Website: apple
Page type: billing-address
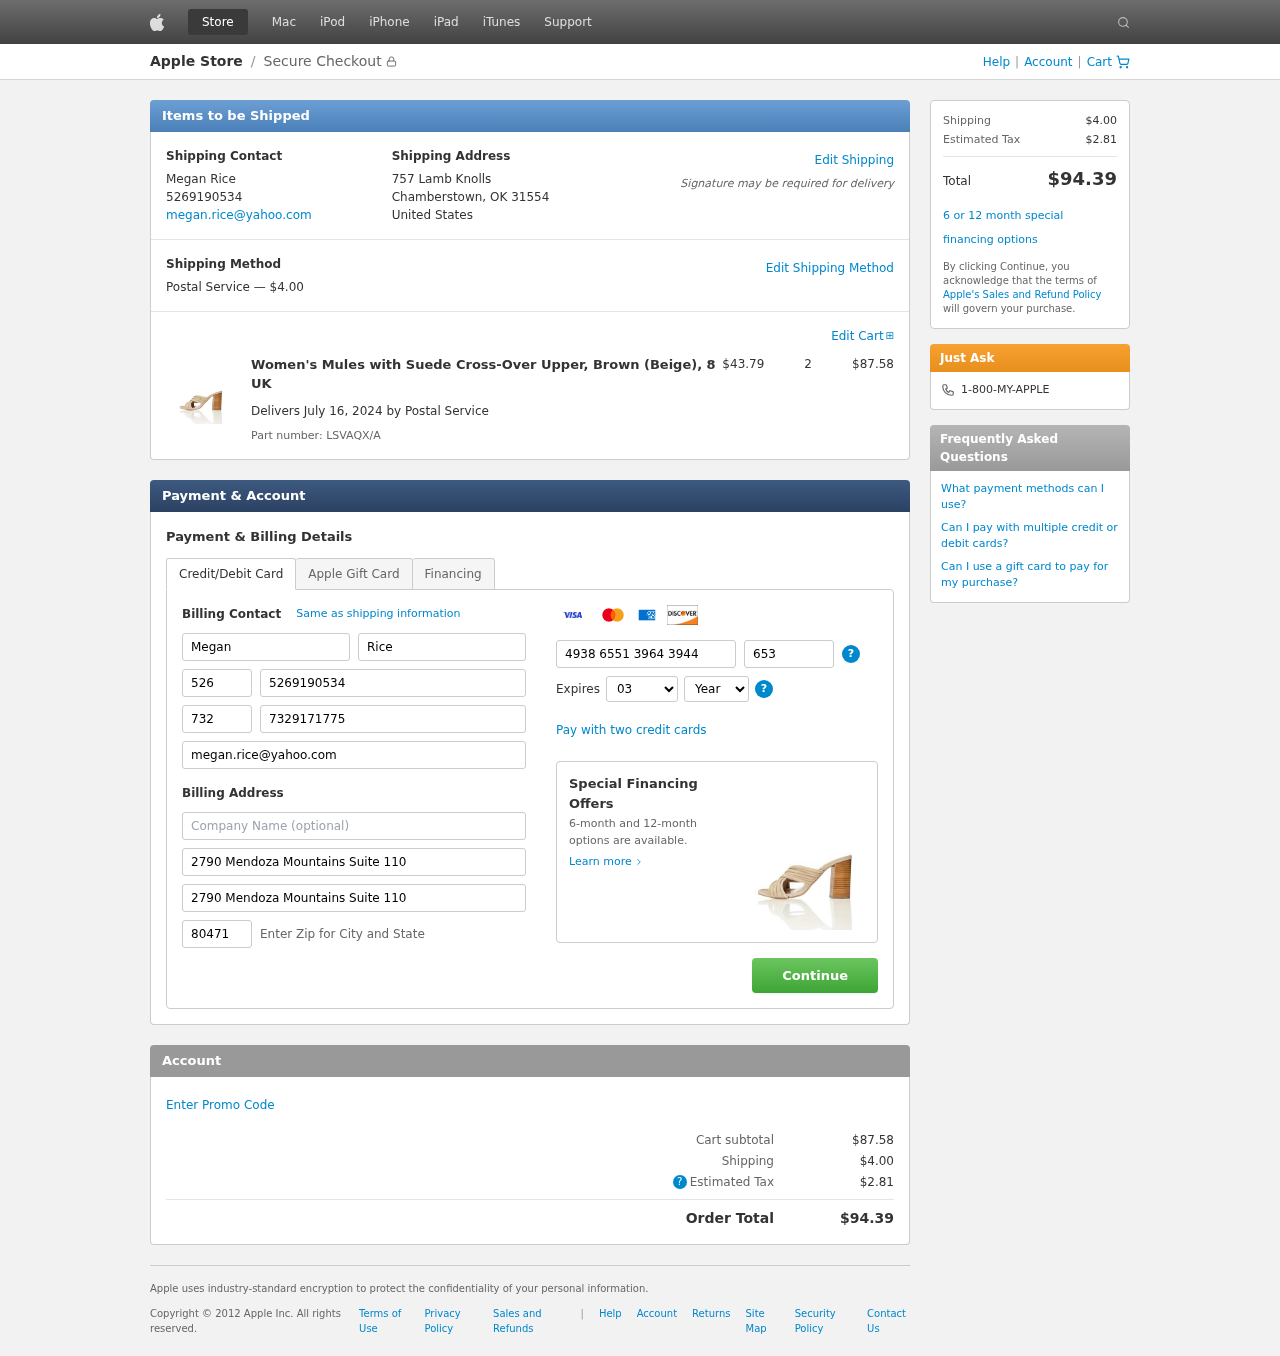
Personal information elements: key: PII_CARD_CVV
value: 653
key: PII_CARD_EXPIRY_MONTH
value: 03
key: PII_CARD_EXPIRY_YEAR
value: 26
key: PII_CARD_NUMBER
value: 4938 6551 3964 3944
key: PII_CITY_STATE_ZIP
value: Chamberstown, OK 31554
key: PII_COUNTRY
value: United States
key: PII_EMAIL
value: megan.rice@yahoo.com
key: PII_FIRSTNAME
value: Megan
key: PII_FULLNAME
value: Megan Rice
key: PII_LASTNAME
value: Rice
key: PII_PHONE
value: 5269190534
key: PII_PHONE_ALT
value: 7329171775
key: PII_PHONE_ALT_AREA
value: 732
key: PII_PHONE_AREA
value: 526
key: PII_POSTCODE2
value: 80471
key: PII_STREET
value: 757 Lamb Knolls
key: PII_STREET2
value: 2790 Mendoza Mountains Suite 110
Product elements: key: PRODUCT1_NAME
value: Women's Mules with Suede Cross-Over Upper, Brown (Beige), 8 UK
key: PRODUCT1_PRICE
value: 43.79
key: PRODUCT1_QUANTITY
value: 2
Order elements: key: ORDER_SHIPPING_COST
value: $4.00
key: ORDER_SUBTOTAL
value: $87.58
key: ORDER_DELIVERY_DATE
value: July 16, 2024
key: ORDER_PART_NUMBER
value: LSVAQX/A
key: ORDER_TAX
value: $2.81
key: ORDER_TOTAL
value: $94.39